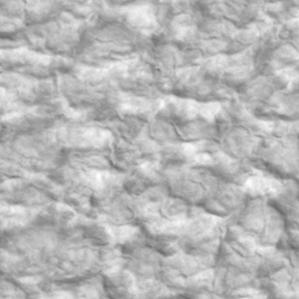
Label: non_frost